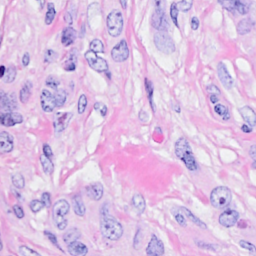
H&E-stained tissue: Breast